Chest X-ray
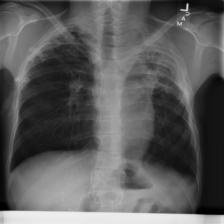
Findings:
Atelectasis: negative
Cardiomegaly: negative
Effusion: negative
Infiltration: negative
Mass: negative
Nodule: negative
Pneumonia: negative
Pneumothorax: negative
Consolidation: positive
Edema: negative
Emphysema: negative
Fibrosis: negative
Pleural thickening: negative
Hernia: negative